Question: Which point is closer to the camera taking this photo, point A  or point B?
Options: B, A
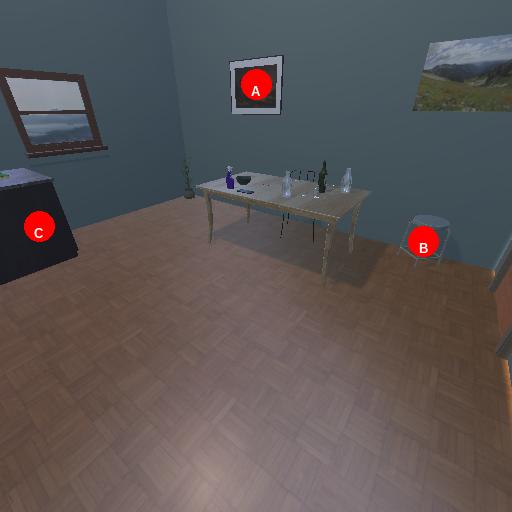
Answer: B